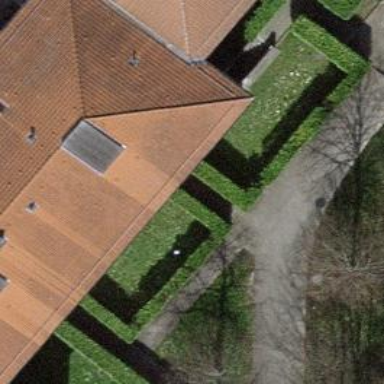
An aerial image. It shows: Garden surrounded by fence.